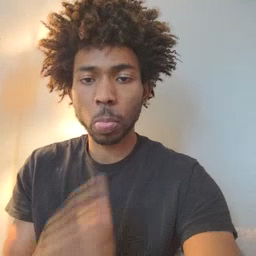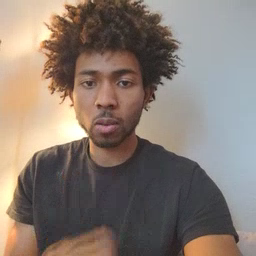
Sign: tongue